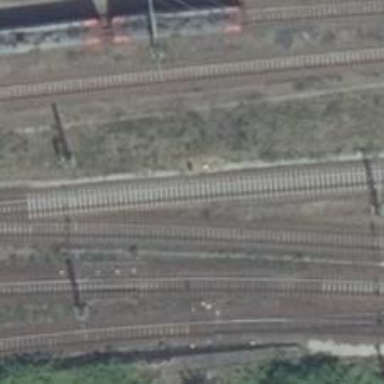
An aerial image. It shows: Railway signal.